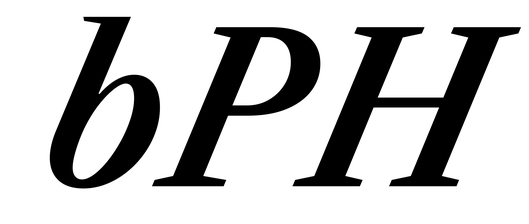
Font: LibreCaslonText-Italic_SemiBold_Italic